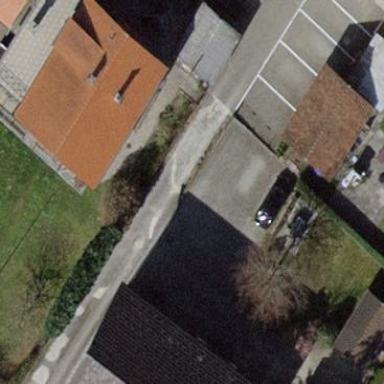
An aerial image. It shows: Building with gabled roof.